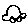
Label: car